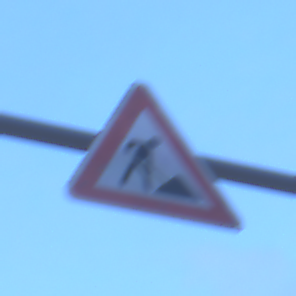
Verkehrszeichen: Arbeitsstelle
Umgebung: Outdoor, Urban
Tageszeit: Dawn
Wetter: PartlyCloudy
Licht: Natural
Jahreszeit: NotSpecified
Kontrast: LowContrast